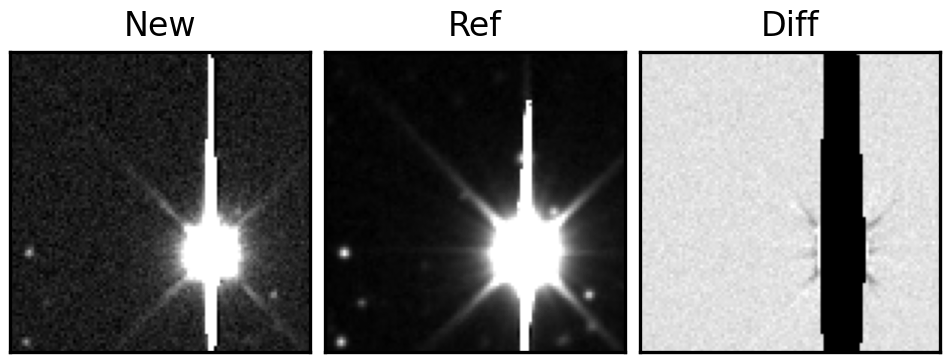
Label: bogus